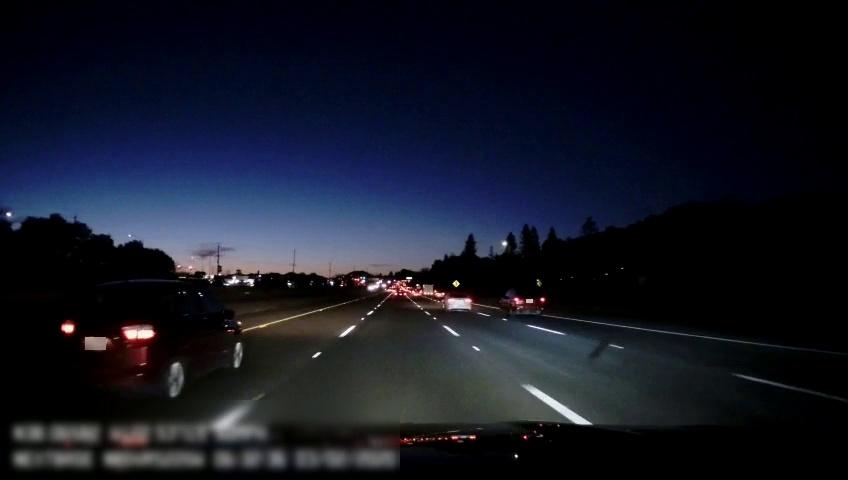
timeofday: Night
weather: Other
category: Drivable Space
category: Vehicles | SUV
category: Vehicles | Car
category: Vehicles | Car
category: Vehicles | Other LV
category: Lanes | Alternate Lane
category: Lanes | Current Lane
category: Lanes | Current Lane
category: Lanes | Alternate Lane
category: Lanes | Alternate Lane